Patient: sex F, age 36
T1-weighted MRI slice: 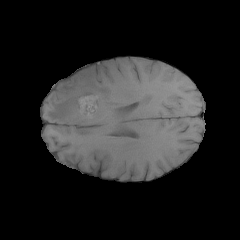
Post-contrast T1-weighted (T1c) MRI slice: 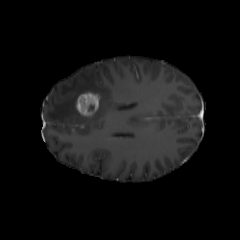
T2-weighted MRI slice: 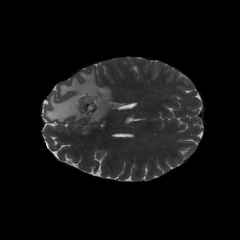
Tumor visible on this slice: yes
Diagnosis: Glioblastoma, IDH-wildtype
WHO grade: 4